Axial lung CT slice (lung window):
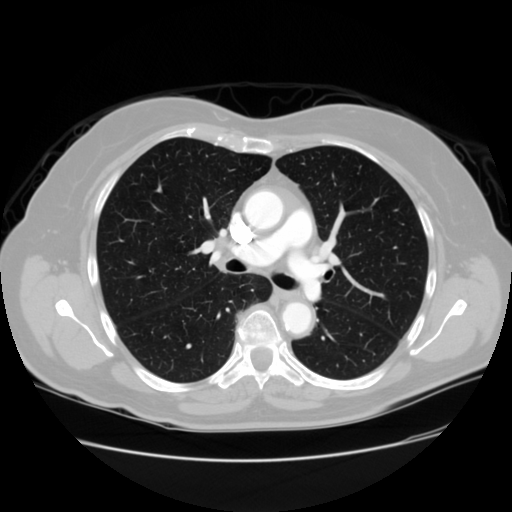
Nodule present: no